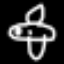
Label: airplane